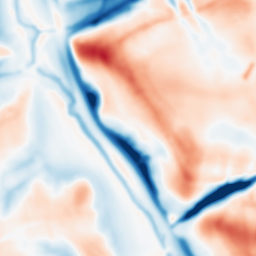
Category: multiscale
Decomposition family: dog_multiscale
Decomposition parameters: sigma_ratio: 1.4
n_scales: 6
base_sigma: 2
Upsampling method: sinc_blackman
Upsampling parameters: scale: 4
kernel_size: 16
Upsampling scale: 4